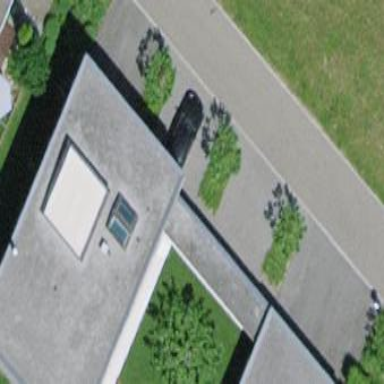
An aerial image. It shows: View of roof of building.